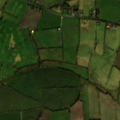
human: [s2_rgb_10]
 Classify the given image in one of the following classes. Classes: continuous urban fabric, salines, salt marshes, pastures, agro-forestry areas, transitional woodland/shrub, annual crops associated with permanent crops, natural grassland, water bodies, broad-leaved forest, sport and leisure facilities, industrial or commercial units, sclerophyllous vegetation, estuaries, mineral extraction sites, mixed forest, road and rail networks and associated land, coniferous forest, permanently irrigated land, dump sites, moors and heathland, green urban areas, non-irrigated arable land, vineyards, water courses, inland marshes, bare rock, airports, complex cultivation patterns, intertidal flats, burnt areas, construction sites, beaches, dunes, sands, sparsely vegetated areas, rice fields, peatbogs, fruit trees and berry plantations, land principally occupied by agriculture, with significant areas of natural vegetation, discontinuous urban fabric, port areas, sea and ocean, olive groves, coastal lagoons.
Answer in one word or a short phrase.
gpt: sport and leisure facilities, non-irrigated arable land, pastures